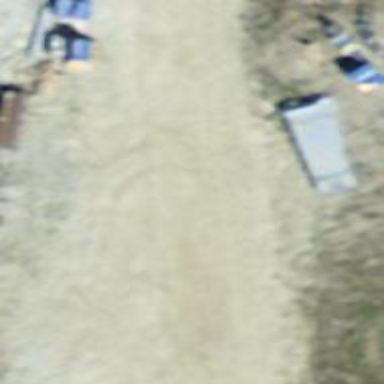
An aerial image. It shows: Intermediate downhill track with grade3 surface.